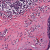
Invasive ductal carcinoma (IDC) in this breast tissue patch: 0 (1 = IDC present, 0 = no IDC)